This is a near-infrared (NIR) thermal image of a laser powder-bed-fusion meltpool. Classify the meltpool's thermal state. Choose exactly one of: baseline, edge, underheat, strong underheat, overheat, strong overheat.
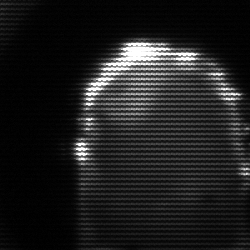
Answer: baseline